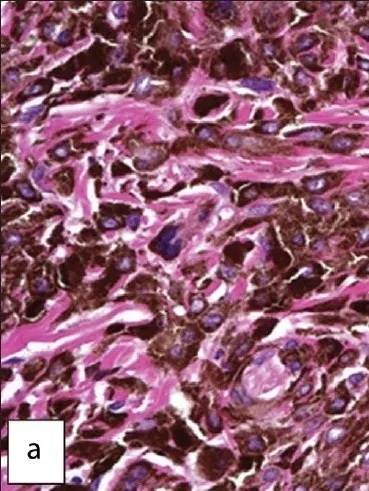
A) Coarse melanin granules obscure the epithelioid cell membranes. Intermingling of dense collagen bundles produces a checker board appearance.
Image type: pathology (immunostaining)